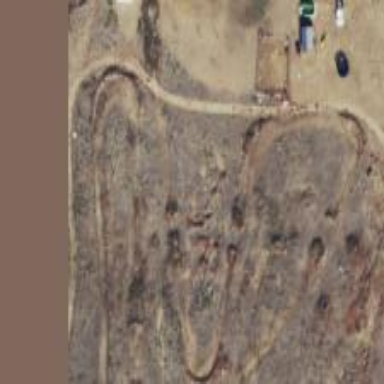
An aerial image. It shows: Raceway track with dirt surface.